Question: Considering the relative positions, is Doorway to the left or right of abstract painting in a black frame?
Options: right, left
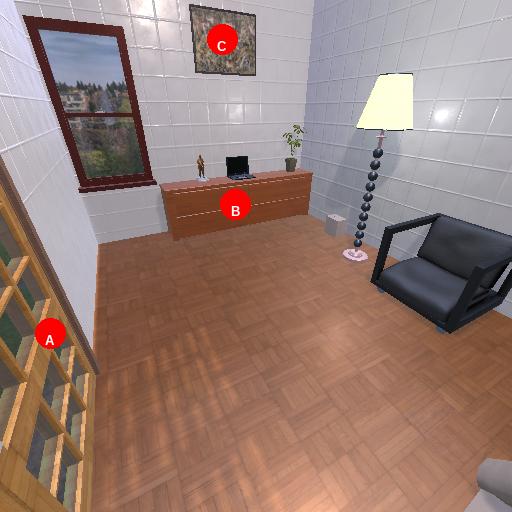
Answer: right